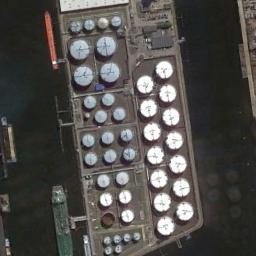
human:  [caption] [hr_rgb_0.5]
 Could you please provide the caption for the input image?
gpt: There are many storage tanks of different sizes .

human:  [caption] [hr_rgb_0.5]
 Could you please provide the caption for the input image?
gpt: There are many white and blue storage tanks .

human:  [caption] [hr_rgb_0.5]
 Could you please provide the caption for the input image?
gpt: There are two neat rows of white storage tanks and several rows of gray storage tanks  .

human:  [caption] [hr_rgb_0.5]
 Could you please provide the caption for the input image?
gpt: In the open space next to several ships there are many neatly arranged storage tanks of different sizes .

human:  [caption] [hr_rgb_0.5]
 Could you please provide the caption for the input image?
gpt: There are fourteen white storage tanks in two rows standing on a polygon zones and blue ones in four pieces of quadrangular land .